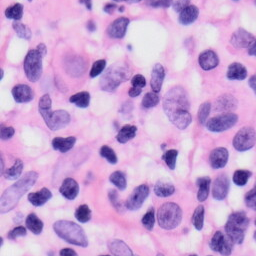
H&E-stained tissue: Skin